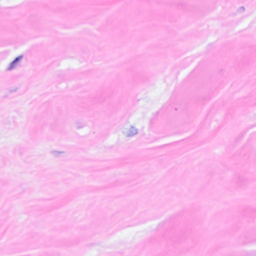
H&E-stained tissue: Breast